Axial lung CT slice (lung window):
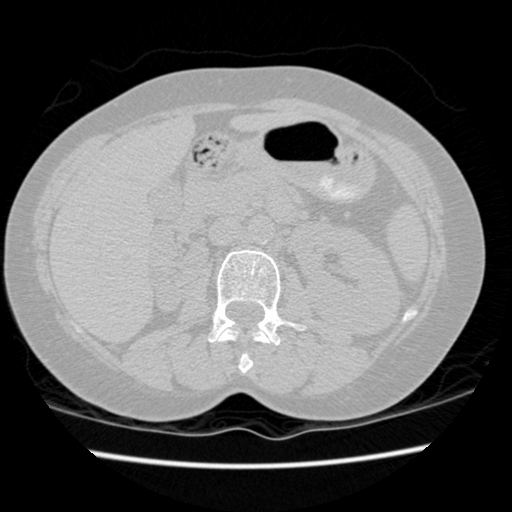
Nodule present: no